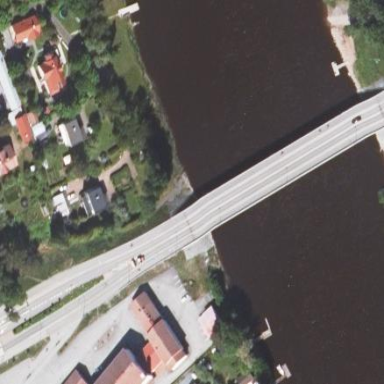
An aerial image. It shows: Man-made bridge.